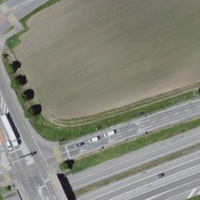
EUNIS habitat code: 57
Species observed at this site:
Hippocrepis emerus